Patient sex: F
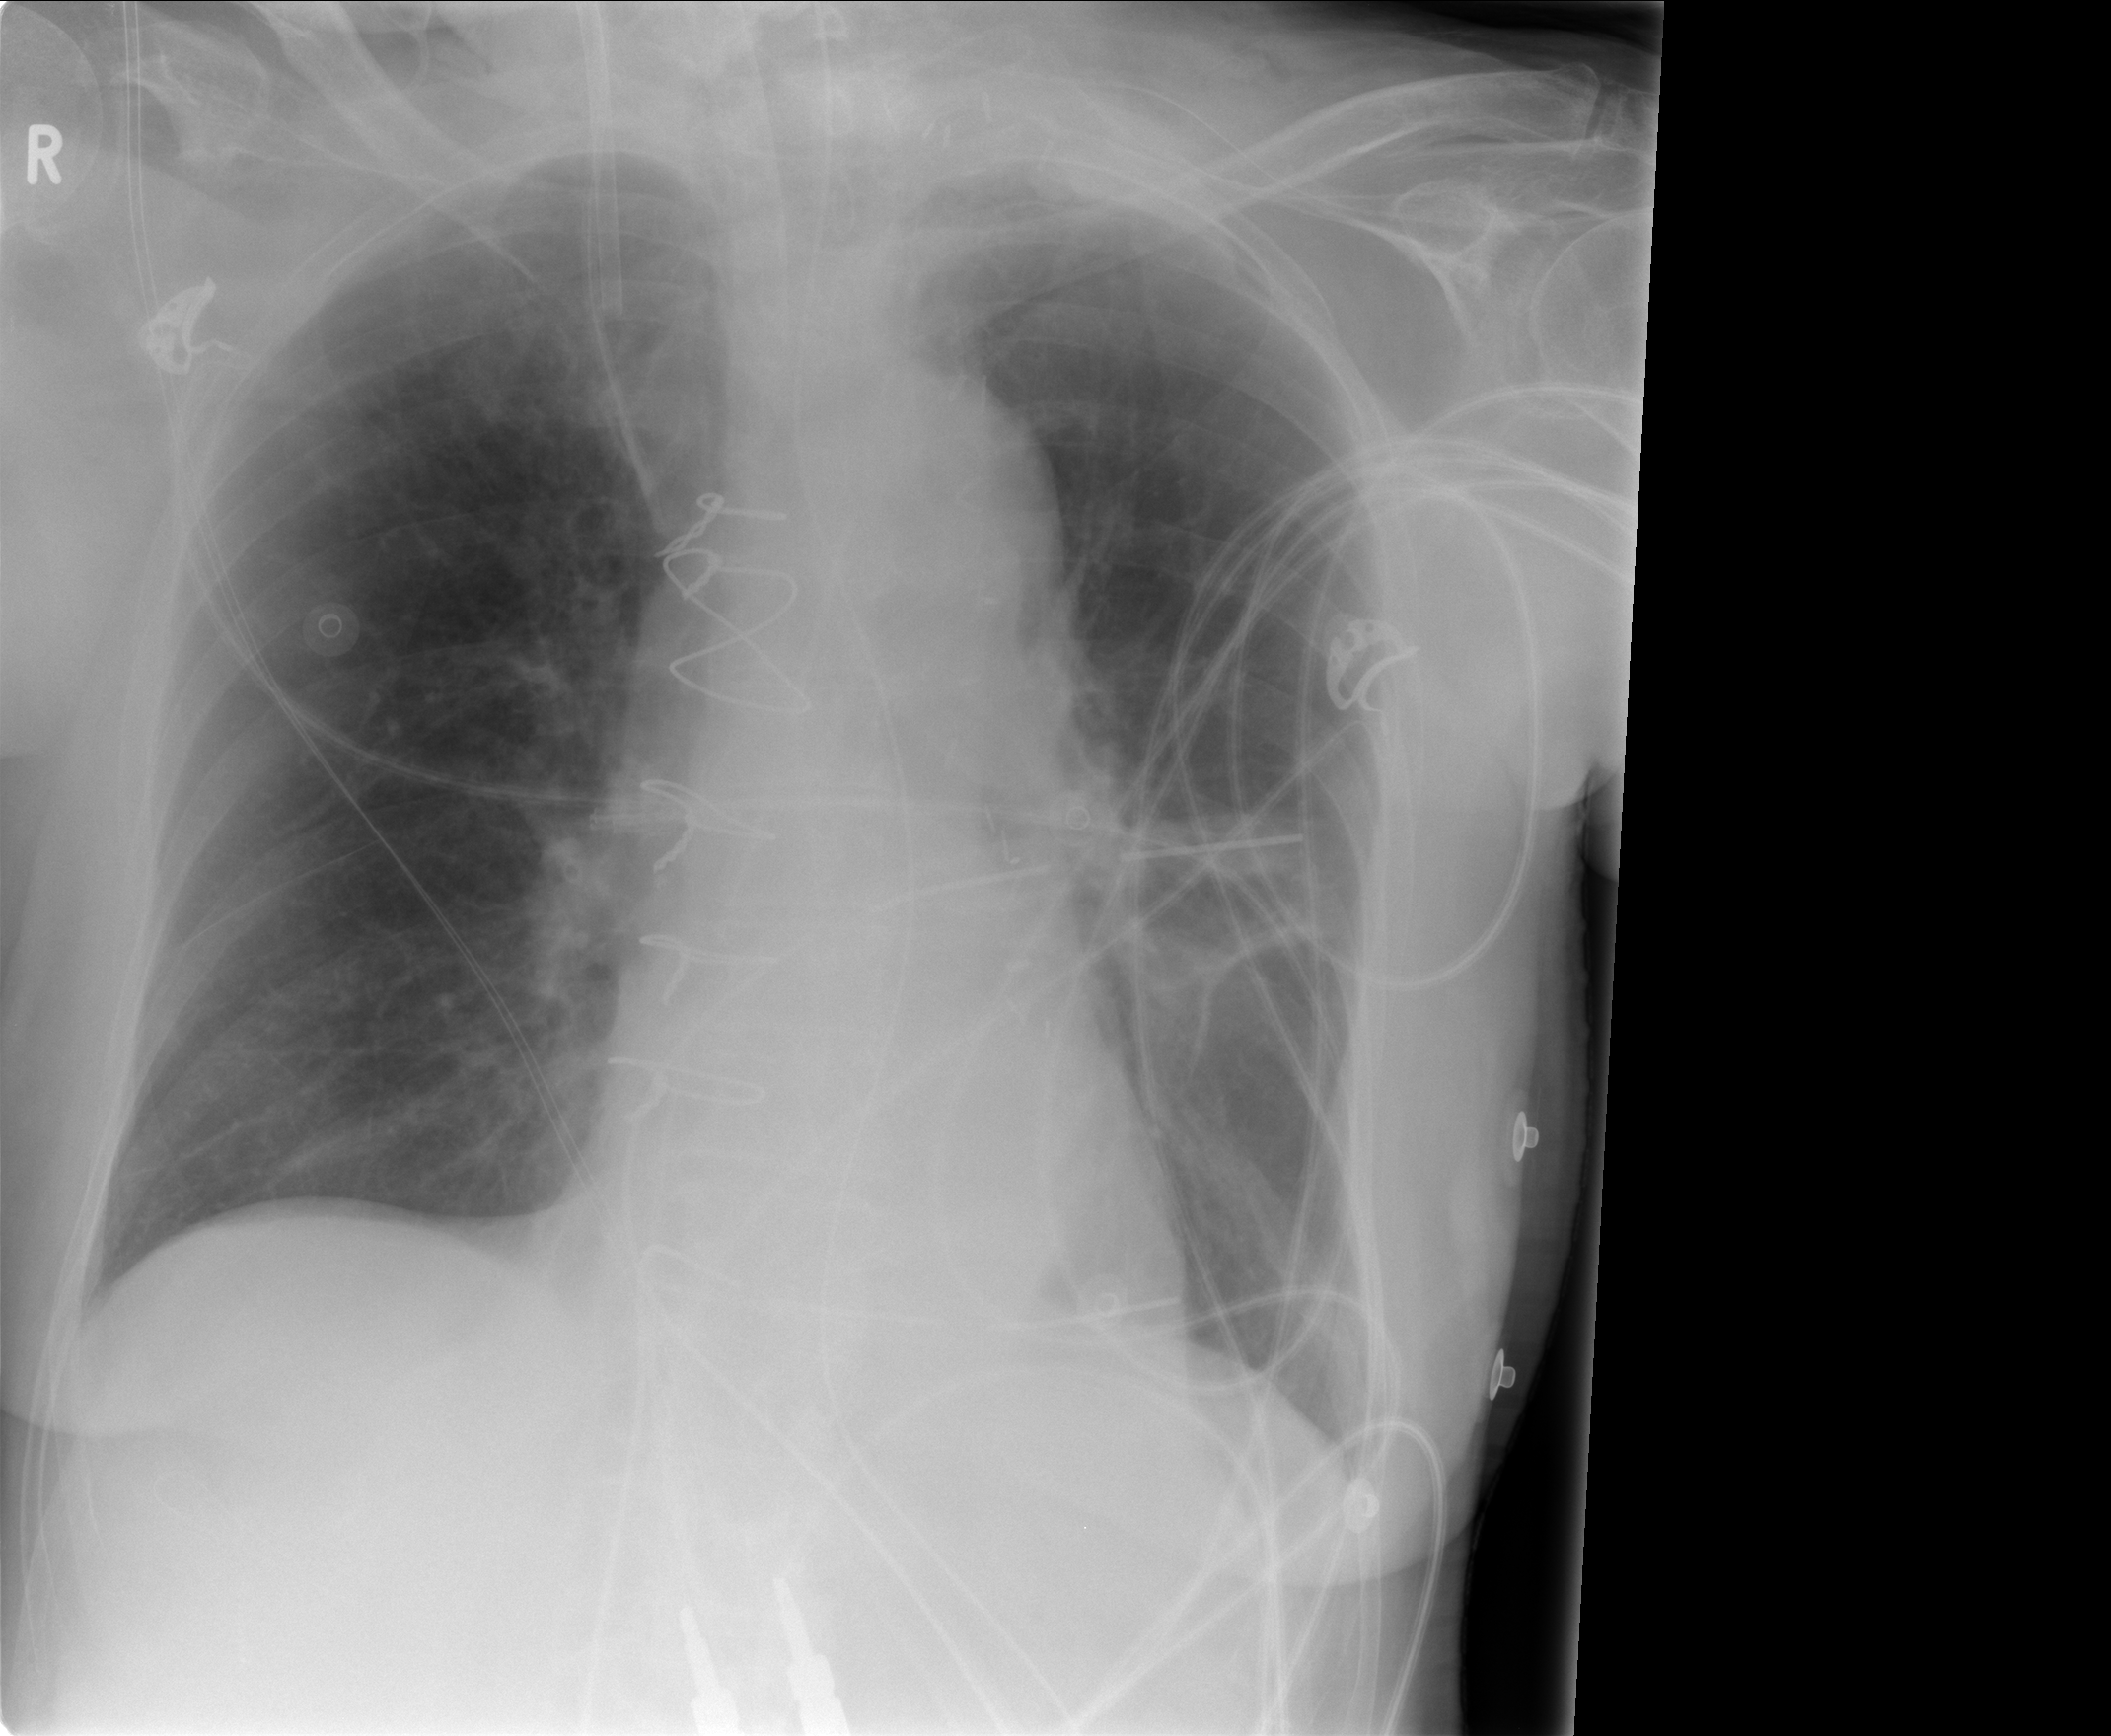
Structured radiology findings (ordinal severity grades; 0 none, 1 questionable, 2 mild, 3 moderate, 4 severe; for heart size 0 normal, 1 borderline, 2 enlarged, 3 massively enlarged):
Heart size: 0
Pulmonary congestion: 1
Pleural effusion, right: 0
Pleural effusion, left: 0
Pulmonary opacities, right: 0
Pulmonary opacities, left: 0
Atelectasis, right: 0
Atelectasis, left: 0